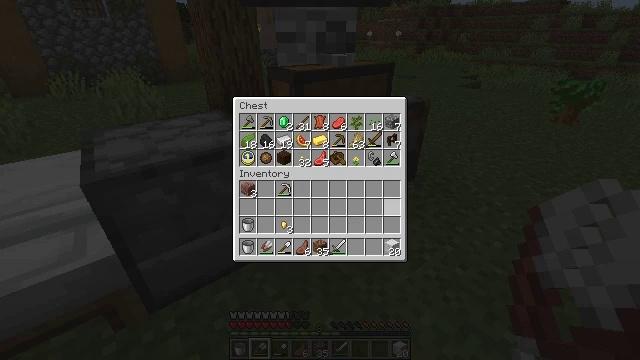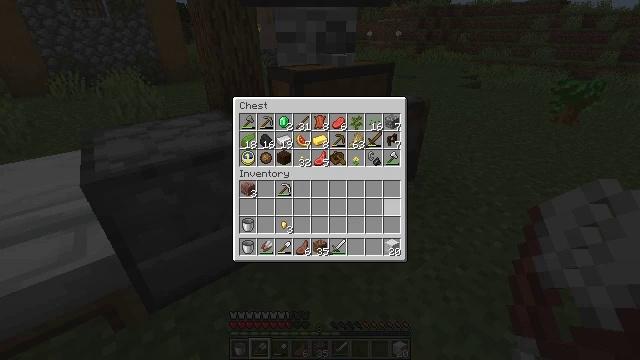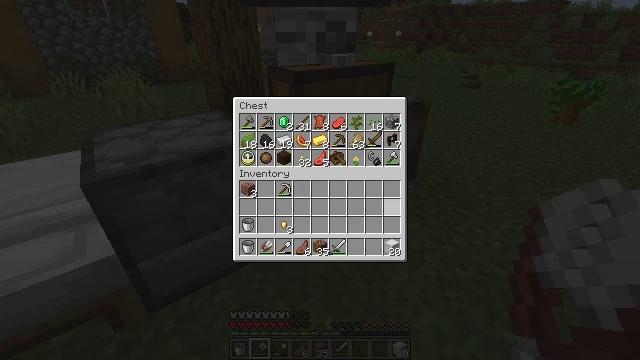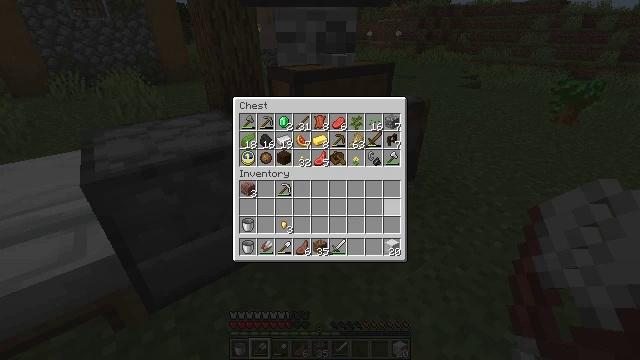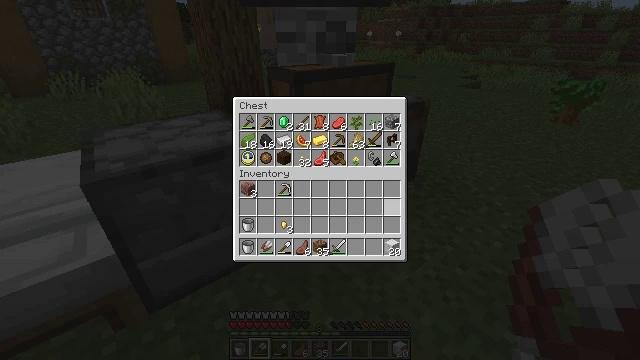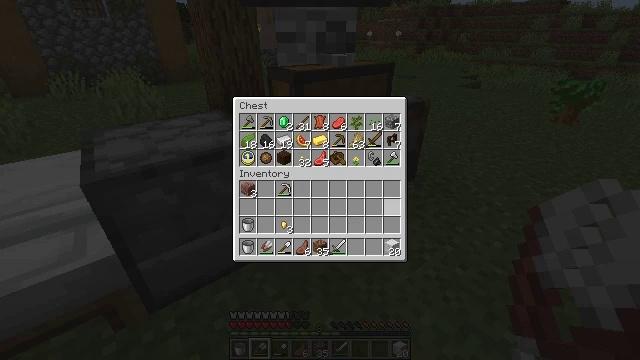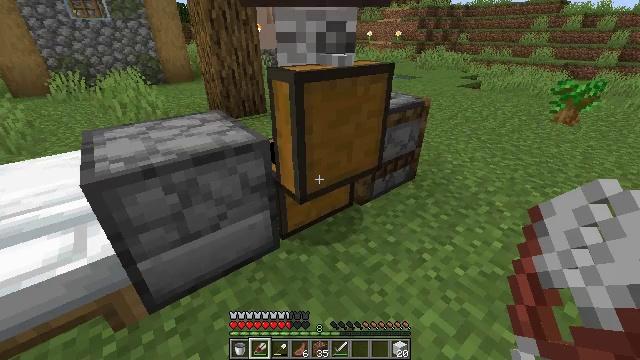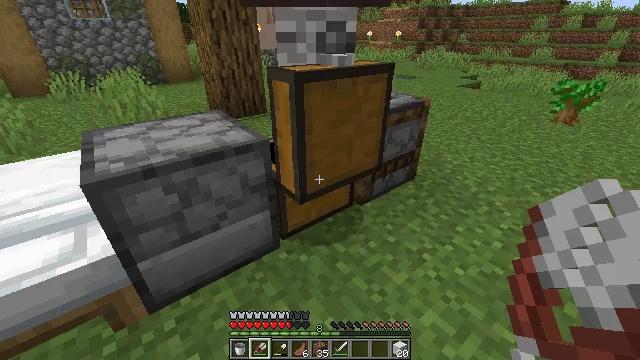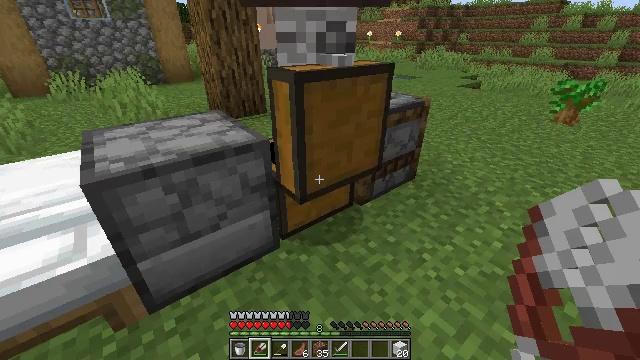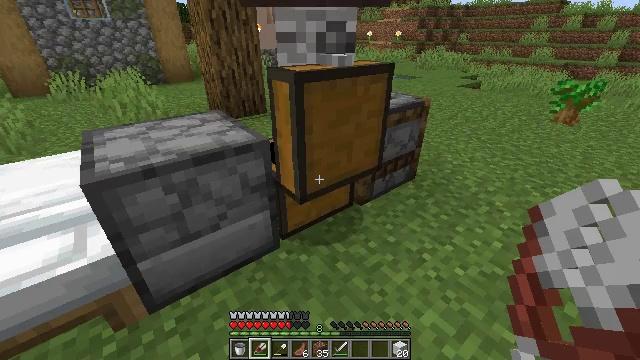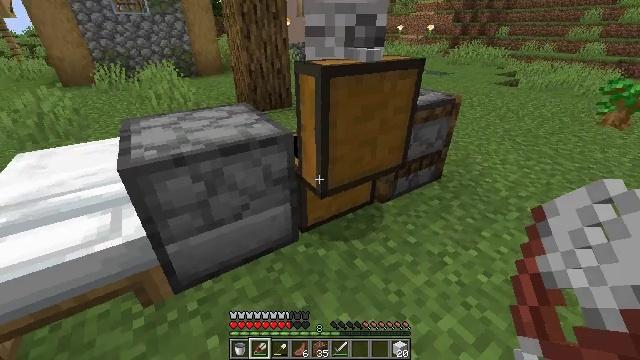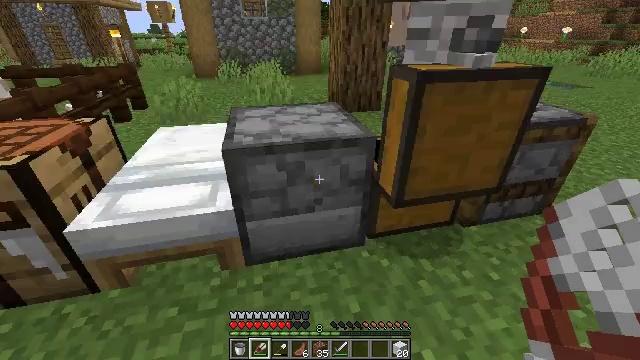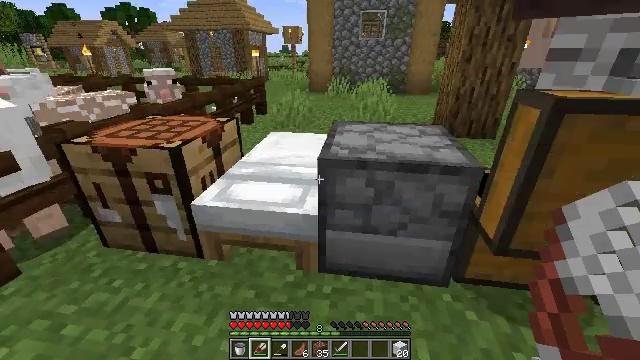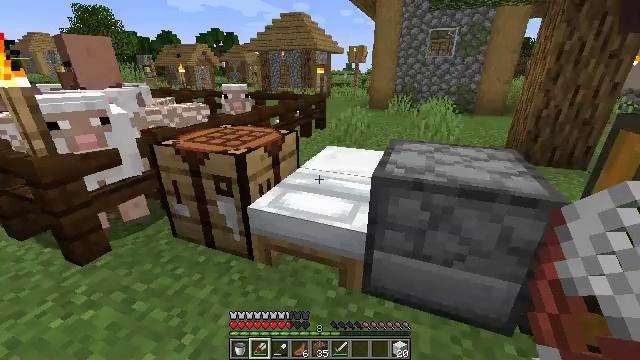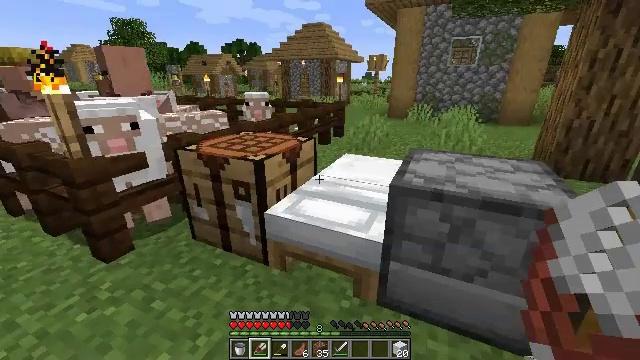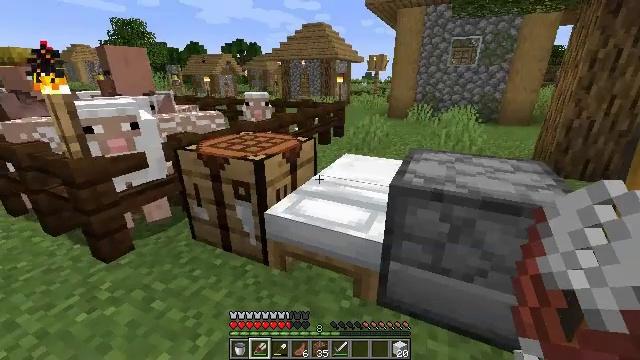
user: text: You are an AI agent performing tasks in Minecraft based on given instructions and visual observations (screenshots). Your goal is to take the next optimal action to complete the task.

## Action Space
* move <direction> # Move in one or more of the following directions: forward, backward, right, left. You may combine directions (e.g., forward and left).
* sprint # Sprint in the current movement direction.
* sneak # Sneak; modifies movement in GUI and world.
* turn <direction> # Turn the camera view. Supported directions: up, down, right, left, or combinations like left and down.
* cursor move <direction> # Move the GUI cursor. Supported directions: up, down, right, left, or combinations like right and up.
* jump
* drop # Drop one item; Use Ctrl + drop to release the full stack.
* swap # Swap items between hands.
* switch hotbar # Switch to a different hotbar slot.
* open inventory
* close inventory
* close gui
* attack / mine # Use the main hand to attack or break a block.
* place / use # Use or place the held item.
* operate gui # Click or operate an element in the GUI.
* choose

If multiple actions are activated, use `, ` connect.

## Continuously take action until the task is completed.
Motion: motion action
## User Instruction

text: Turn wool into a white carpet using the crafting table.
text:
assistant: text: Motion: no_op
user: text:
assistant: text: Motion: no_op
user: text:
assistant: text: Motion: no_op
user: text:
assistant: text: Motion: no_op
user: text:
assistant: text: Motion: no_op
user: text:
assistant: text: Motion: no_op
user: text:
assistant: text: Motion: no_op
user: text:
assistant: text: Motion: no_op
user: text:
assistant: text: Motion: no_op
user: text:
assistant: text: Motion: no_op
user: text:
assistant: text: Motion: no_op
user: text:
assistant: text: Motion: turn left and down
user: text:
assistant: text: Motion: turn left
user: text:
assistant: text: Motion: turn left and up
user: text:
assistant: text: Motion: turn left and up
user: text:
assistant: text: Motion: turn left and up
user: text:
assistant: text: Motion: no_op
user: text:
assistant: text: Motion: no_op
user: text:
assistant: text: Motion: turn right
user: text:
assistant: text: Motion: turn right
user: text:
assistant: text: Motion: turn left
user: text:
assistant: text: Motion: turn left
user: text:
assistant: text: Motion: turn left
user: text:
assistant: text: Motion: no_op
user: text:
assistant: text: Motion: turn left and up
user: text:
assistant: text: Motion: turn left and up
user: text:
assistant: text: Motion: no_op
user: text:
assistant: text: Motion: no_op
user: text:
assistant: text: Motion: no_op
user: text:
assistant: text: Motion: no_op